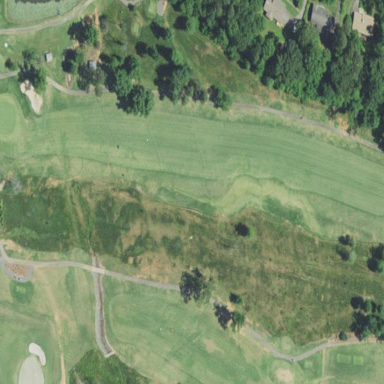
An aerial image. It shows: Grassy area designated as golf fairway.